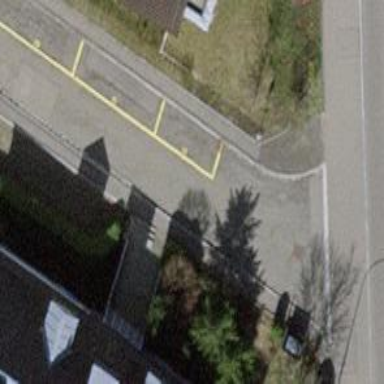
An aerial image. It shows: Service road with asphalt surface. There is sidewalk on the left side.